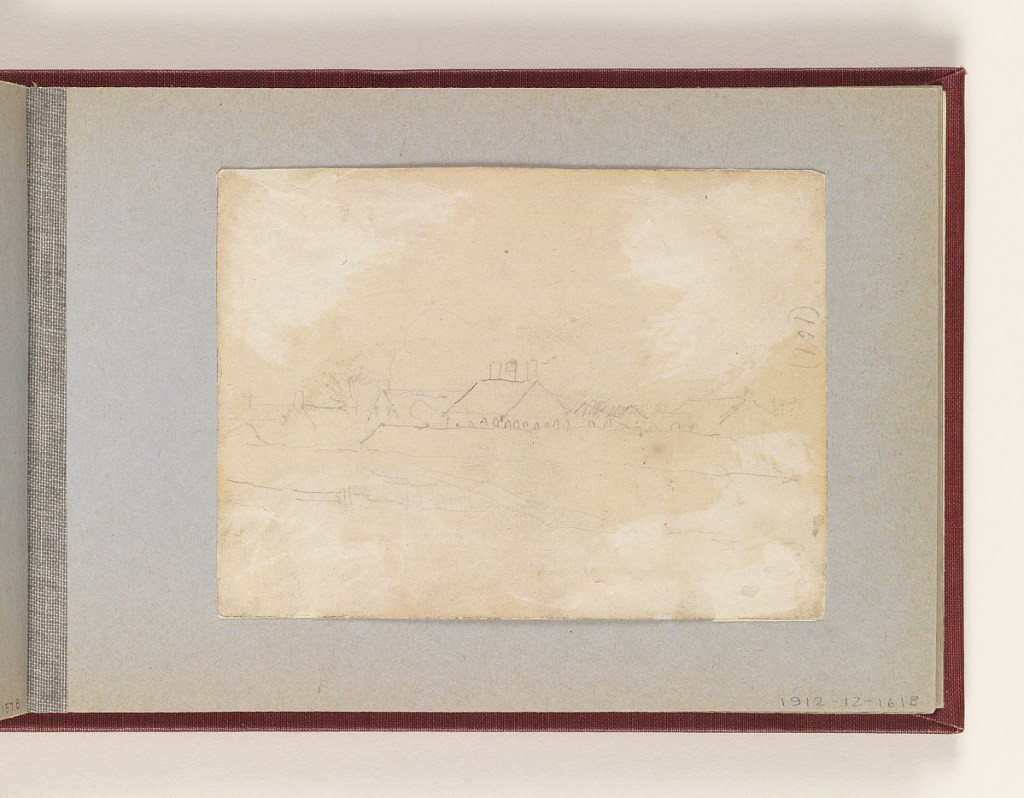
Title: Village
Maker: Winslow Homer, American, 1836–1910
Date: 1862
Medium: Graphite on wove paper, mounted in an album
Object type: Drawing
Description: Horizontal view of a village or army encampment composed of seven or eight structures, with a large central building flying a flag between two chimneys.